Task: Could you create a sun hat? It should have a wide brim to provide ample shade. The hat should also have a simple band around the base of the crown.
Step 74:
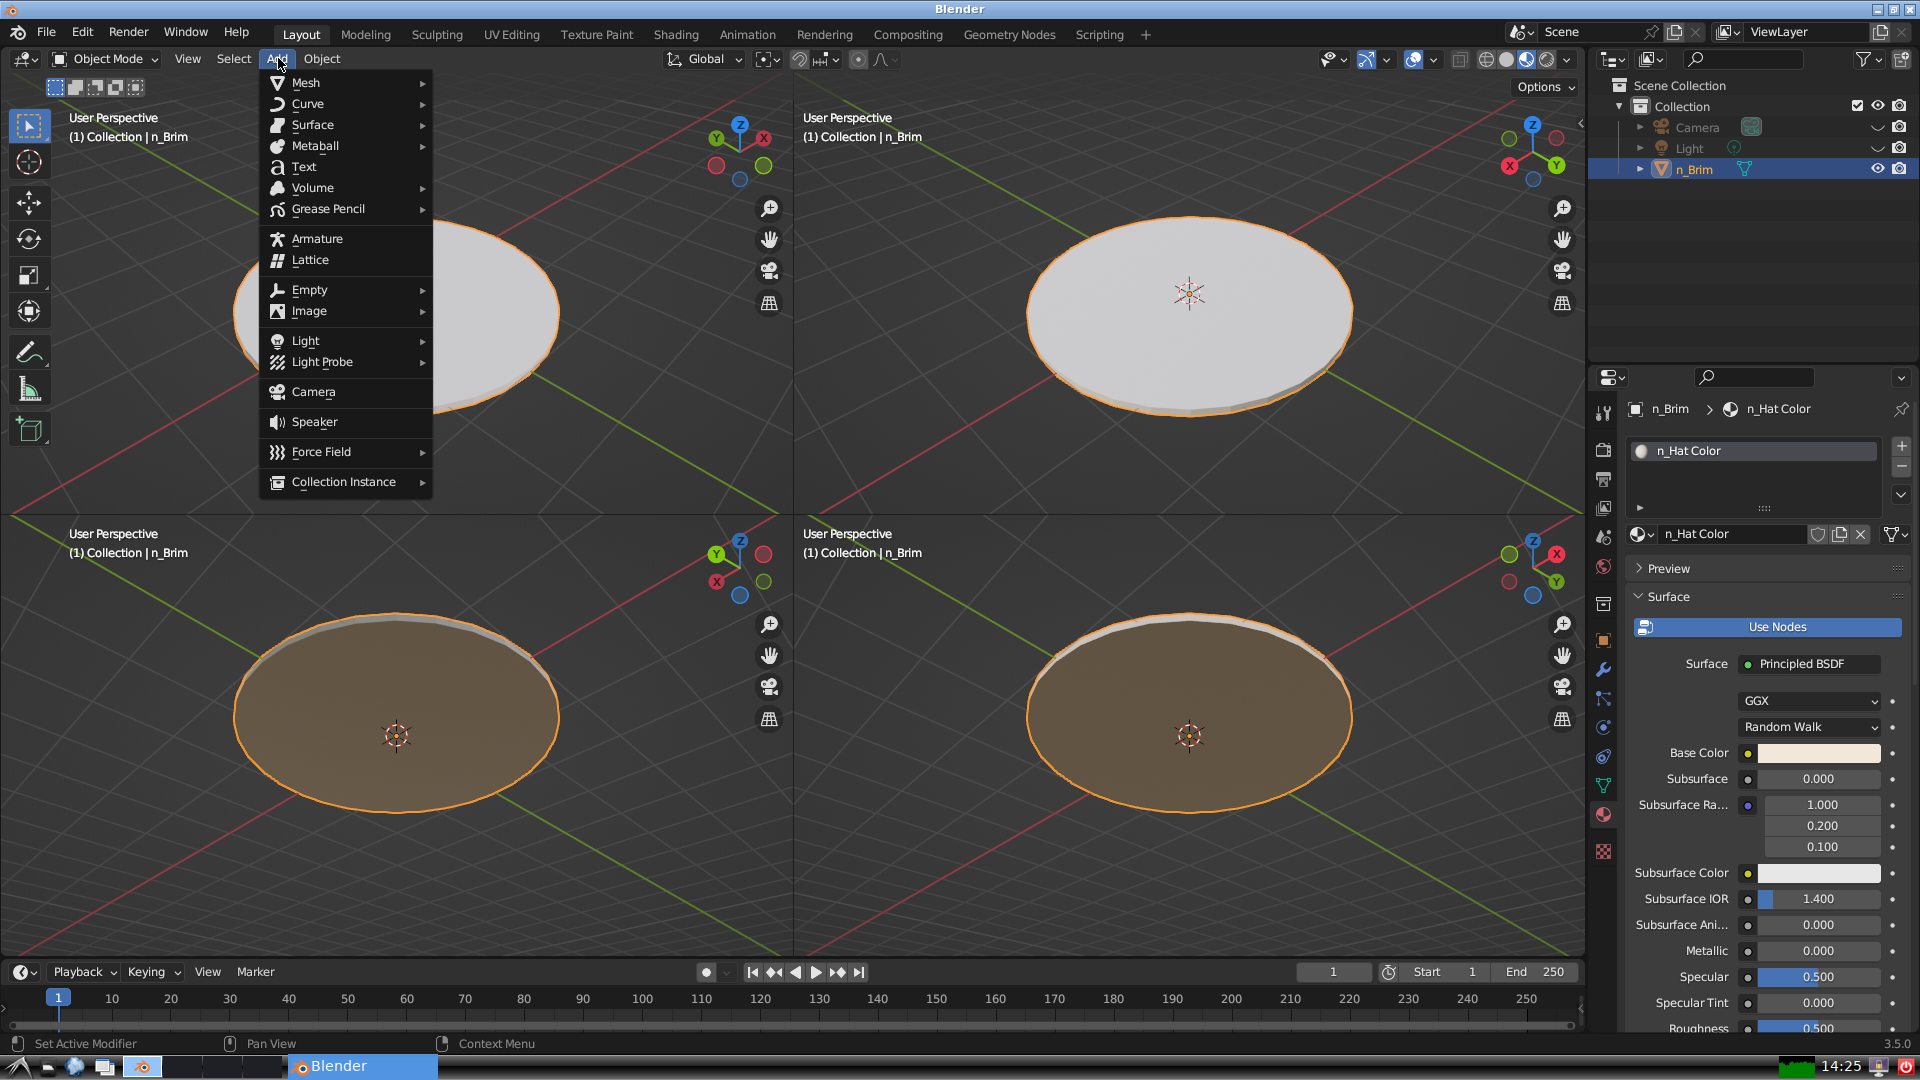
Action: {"mouse_move": [304, 84]}